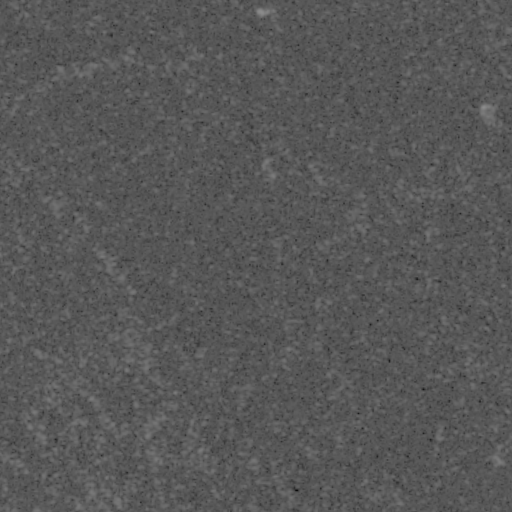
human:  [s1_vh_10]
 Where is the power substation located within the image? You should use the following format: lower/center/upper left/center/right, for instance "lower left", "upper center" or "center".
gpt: The power substation is located in the upper center of the image.
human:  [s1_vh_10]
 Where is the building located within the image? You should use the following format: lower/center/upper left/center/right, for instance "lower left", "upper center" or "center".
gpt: The building is located in the upper center of the image.
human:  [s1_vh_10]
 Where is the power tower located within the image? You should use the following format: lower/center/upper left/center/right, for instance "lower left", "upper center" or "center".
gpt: There is no power tower in the image.

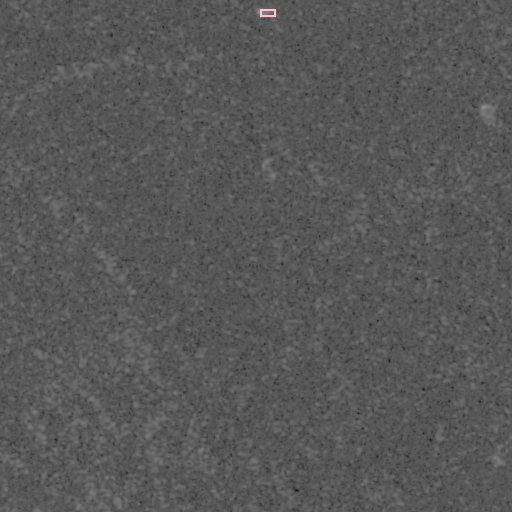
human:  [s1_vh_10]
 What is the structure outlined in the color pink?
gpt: The structure outlined in pink is a power substation.
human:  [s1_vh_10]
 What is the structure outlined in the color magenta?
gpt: There is no magenta outline.